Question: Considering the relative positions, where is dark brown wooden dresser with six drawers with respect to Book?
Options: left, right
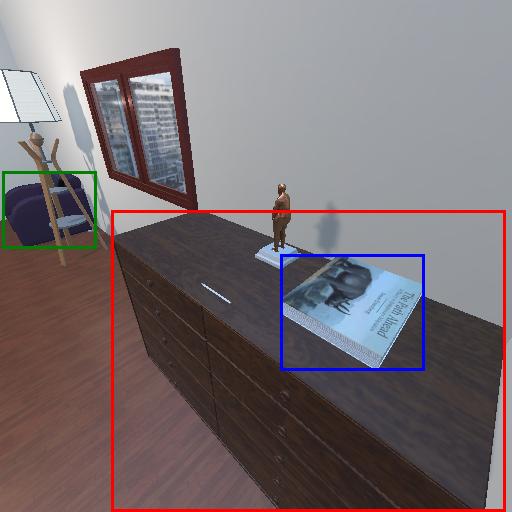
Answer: left